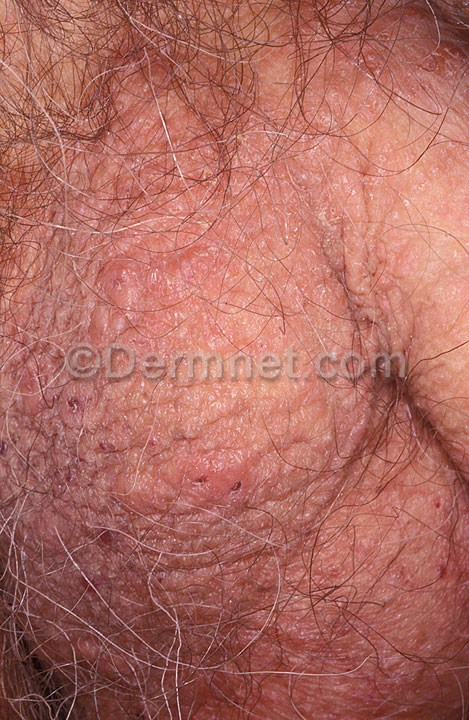
Disease: Scabies Lyme Disease and other Infestations and Bites